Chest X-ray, AP view. Patient: 55 years old, sex F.
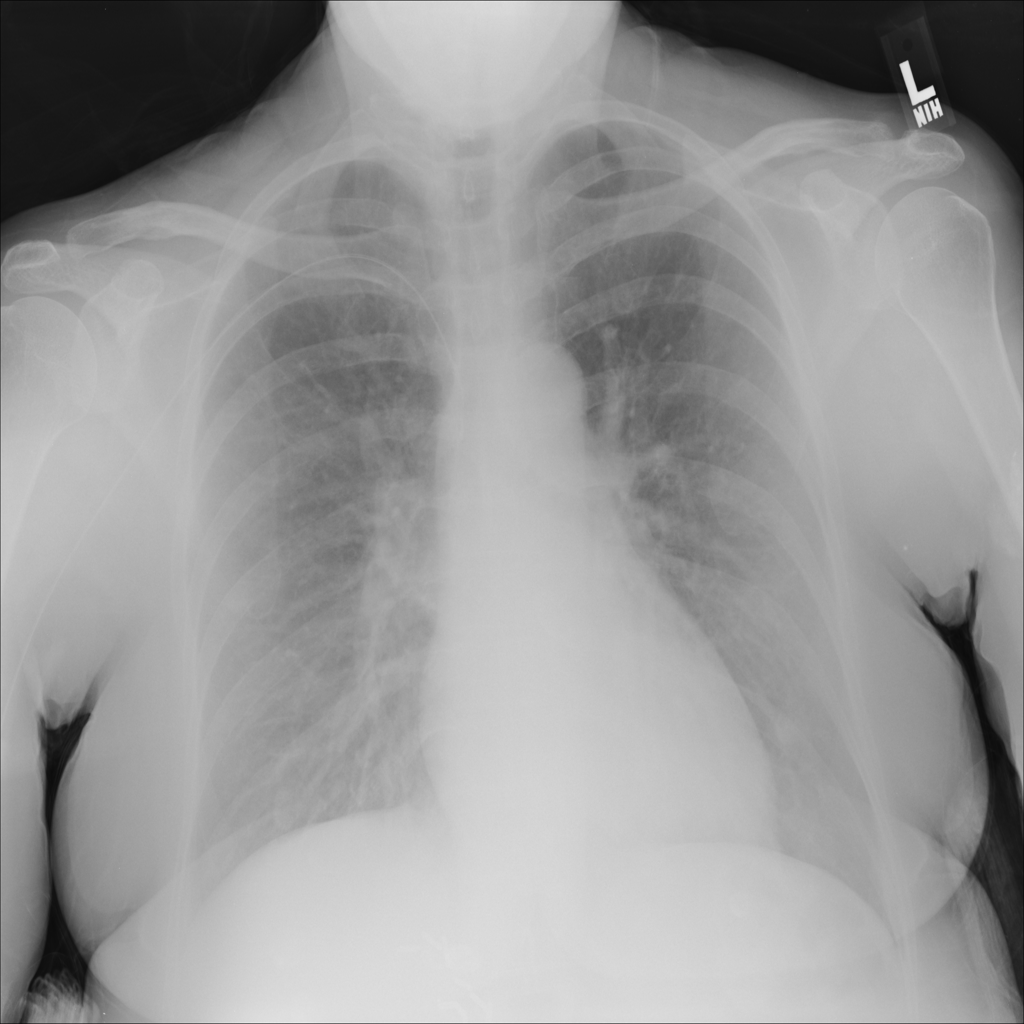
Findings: No Finding